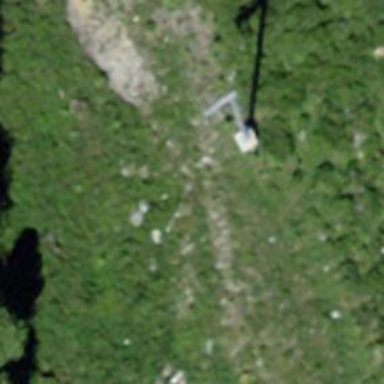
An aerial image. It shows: Pylon for aerialway.